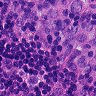
Metastatic tissue present: yes